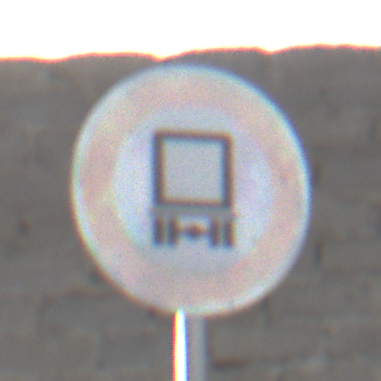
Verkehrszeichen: VerbotKennzeichnungspflichtigeKraftfahrzeugeGefaehrlicheGueter
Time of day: SunriseSunset
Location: Outdoor (Nature)
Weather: PartlyCloudy
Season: NotSpecified
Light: Natural